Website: lowes
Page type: billing-address
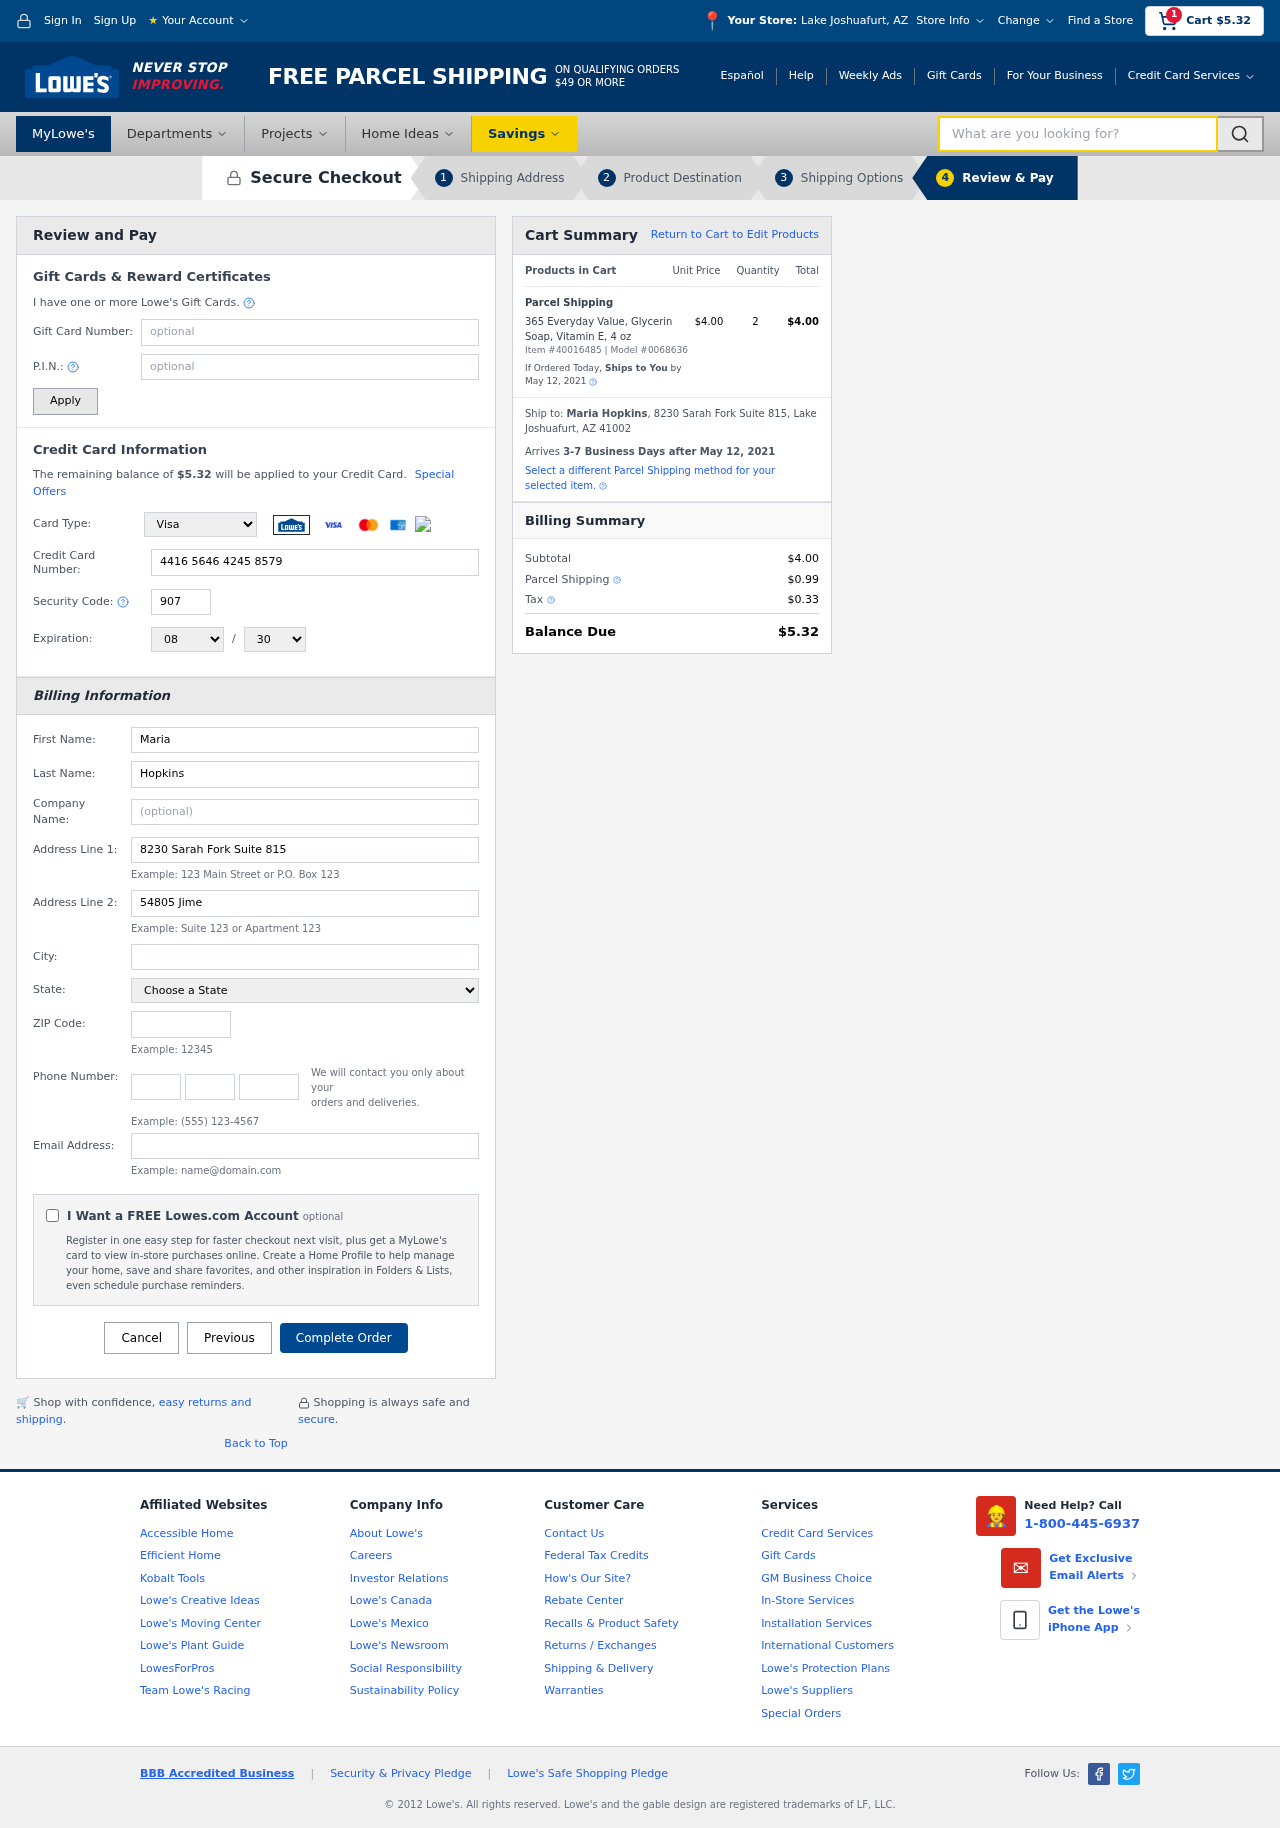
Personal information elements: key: PII_CARD_CVV
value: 907
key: PII_CARD_EXPIRY_MONTH
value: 08
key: PII_CARD_EXPIRY_YEAR
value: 30
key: PII_CARD_NUMBER
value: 4416 5646 4245 8579
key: PII_CARD_TYPE
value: Visa
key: PII_CITY
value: Lake Joshuafurt
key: PII_CITY_STATE
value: Lake Joshuafurt, AZ
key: PII_EMAIL
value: maria_hopkins@hotmail.com
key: PII_FIRSTNAME
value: Maria
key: PII_FULLNAME
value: Maria Hopkins
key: PII_LASTNAME
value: Hopkins
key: PII_PHONE_AREA
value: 358
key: PII_PHONE_PREFIX
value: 463
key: PII_PHONE_SUFFIX
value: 9952
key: PII_POSTCODE
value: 41002
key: PII_STATE
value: Arizona
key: PII_STREET
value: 8230 Sarah Fork Suite 815
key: PII_STREET2
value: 54805 Jimenez Courts Suite 242
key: PII_CITY_STATE_ZIP
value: Lake Joshuafurt, AZ 41002
Product elements: key: PRODUCT1_NAME
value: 365 Everyday Value, Glycerin Soap, Vitamin E, 4 oz
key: PRODUCT1_PRICE
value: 4
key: PRODUCT1_QUANTITY
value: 2
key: PRODUCT_ITEM_NUMBER
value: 40016485
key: PRODUCT_MODEL_NUMBER
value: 0068636
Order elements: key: ORDER_SUBTOTAL
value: $5.32
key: ORDER_TOTAL
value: $5.32
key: ORDER_SHIPPING_DATE
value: May 12, 2021
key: ORDER_SUBTOTAL
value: $4.00
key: ORDER_DELIVERY_DATE
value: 3-7 Business Days after May 12, 2021
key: ORDER_SHIPPING_DATE2
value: May 12, 2021
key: ORDER_SUBTOTAL2
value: $4.00
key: ORDER_SHIPPING_COST
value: $0.99
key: ORDER_TAX
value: $0.33
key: ORDER_TOTAL2
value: $5.32
Search elements: key: HEADER_SEARCH
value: What are you looking for?